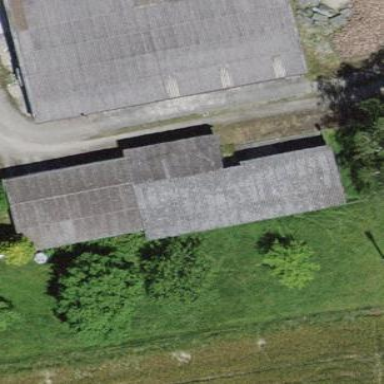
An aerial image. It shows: Garage.